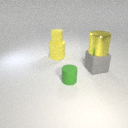
large yellow metal cylinder above large gray rubber cube